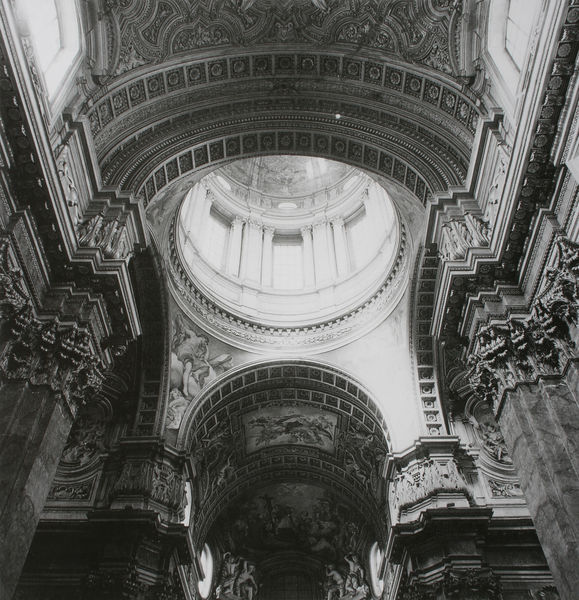
Titel: Innenansicht
Künstler: Pietro da Cortona
Standort: Rom
Institution: S. Carlo al Corso
Schlagwörter: dunkel, gemälde, mann, schatten, weiß, menschen, fenster, grau, hell, laterne, licht, marmor, pfeiler, schwarz, säule, säulen, malerei, ornament, architektur, barock, sockel, stein, innenraum, kirche, sonne, figur, decke, innen, renaissance, rund, turm, engel, relief, schiff, ansicht, bogen, italien, venedig, sonnenlicht, pilaster, figuren, rundbogen, kuppel, church, ornamente, wandgemälde, wandmalerei, stuck, lichteinfall, plastik, hoch, halle, foto, fotografie, photographie, bögen, gang, gewölbe, religion, münchen, palast, dom, rippen, schwarz weiss, mosaik, kunst, zwickel, architrav, hochaltar, kapitelle, kathedrale, langhaus, rom, kapitell, photo, halbrund, fries, sims, kirchenschiff, gesims, mittelschiff, skulpturen, architrave, bündelpfeiler, obergaden, rosette, fresken, florenz, chor, kapelle, kasetten, kassetten, kassettendecke, deckengemälde, fresko, inennraum, bemalung, korinthisch, fotographie, putti, fresco, freskos, rosetten, sakralbau, kapitel, tonne, gebälk, friese, kasette, kassette, korintisch, deckenmalerei, tonnengewölbe, stuckmarmor, neapel, kassettiert, kassettierung, lisene, gesimse, vierung, gliederung, tambour, il gesu, pendentif, decken, klötzchenfries, gurtbogen, gurtbögen, deckengewölbe, phot, verkröpft, verkröpfung, kuppelfuß, tonnen, chorbogen, verzirungen, vierungskuppel, blumenkassetten, freskiert, kuppelfenster, obergade, pendentife, schloaa, lkuppel, eindrucksvoll, säulen pilaster, griese, desckenfresko